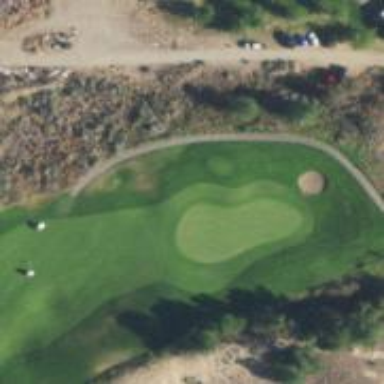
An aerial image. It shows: View of golf hole.